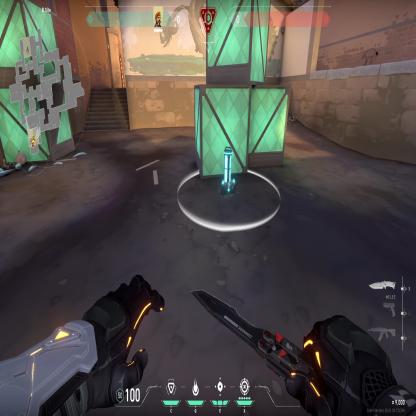
Label: planted spike